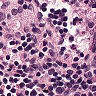
Metastatic tissue present: no